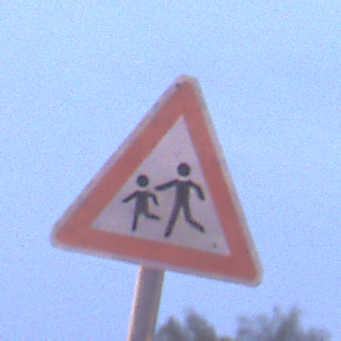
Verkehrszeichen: KinderRechts
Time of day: Night
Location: Outdoor (Urban)
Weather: PartlyCloudy
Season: NotSpecified
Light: Artificial